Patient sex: M
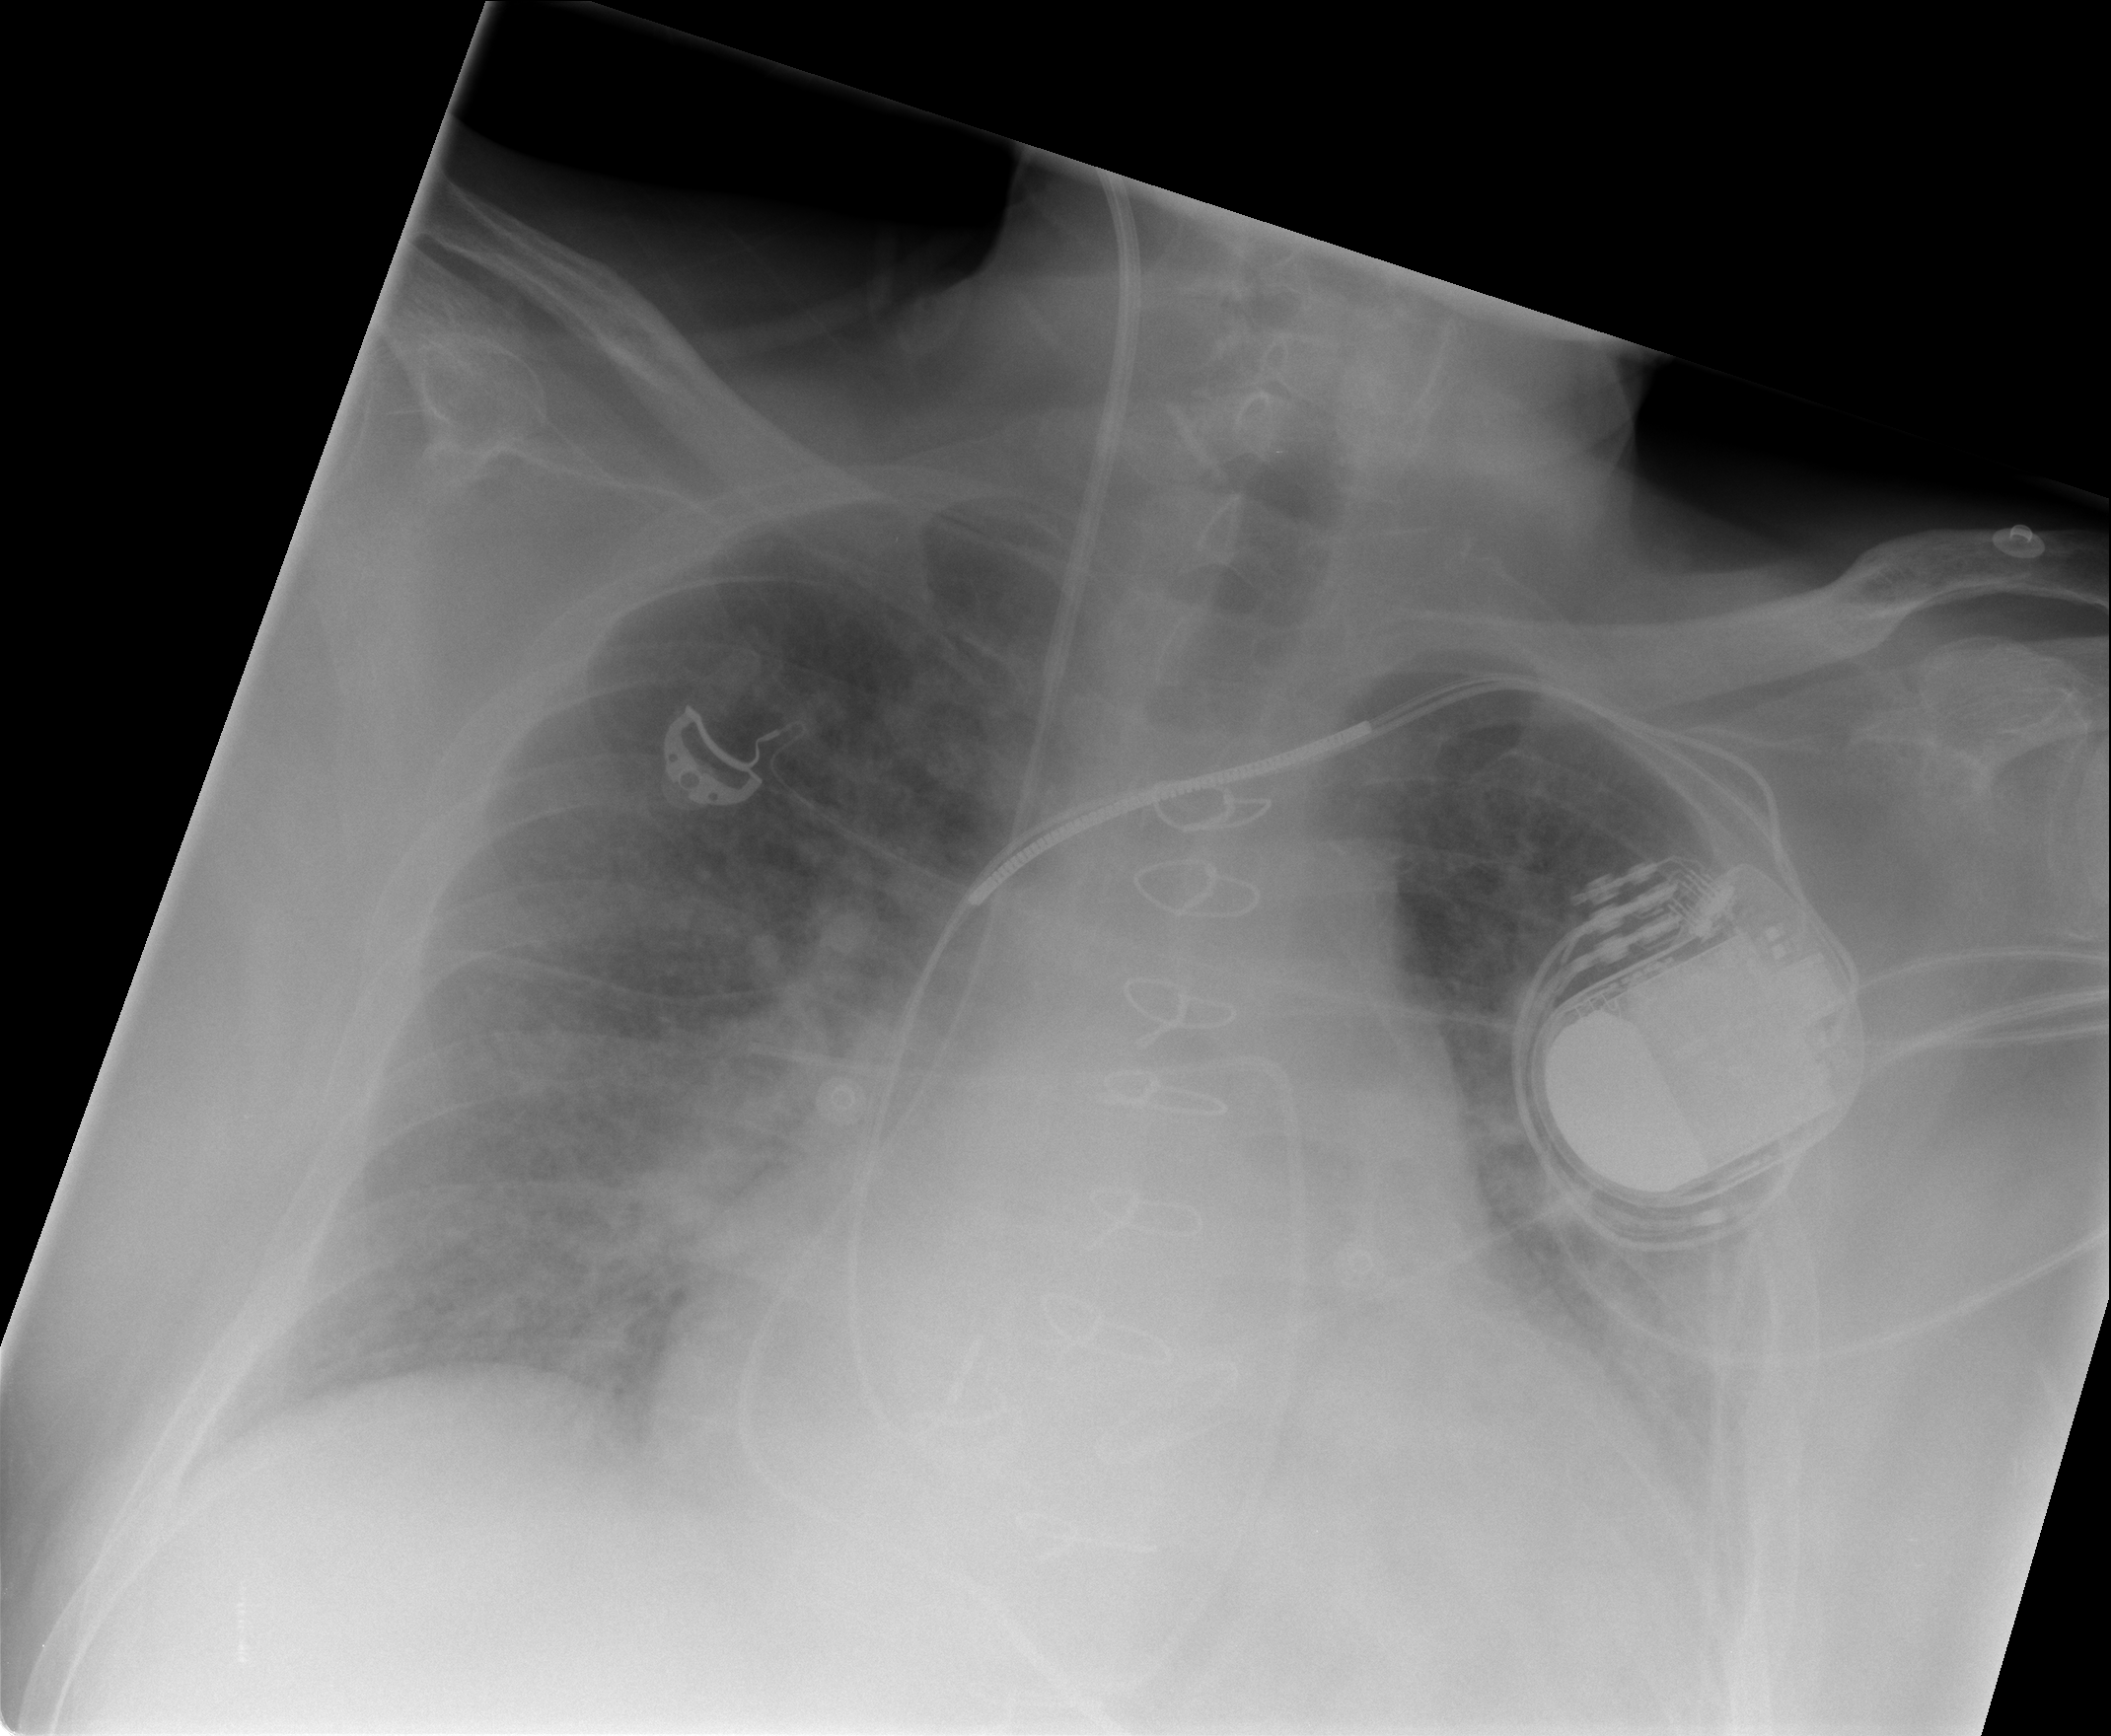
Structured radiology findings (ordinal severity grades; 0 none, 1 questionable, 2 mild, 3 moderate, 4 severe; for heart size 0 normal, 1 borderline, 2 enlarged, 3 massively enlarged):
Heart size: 2
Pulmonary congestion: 2
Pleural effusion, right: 0
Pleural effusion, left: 2
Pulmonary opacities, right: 2
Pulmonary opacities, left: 2
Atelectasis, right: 2
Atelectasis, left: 2